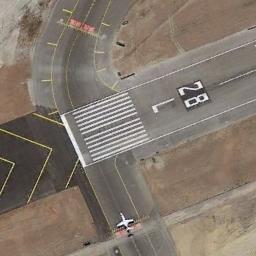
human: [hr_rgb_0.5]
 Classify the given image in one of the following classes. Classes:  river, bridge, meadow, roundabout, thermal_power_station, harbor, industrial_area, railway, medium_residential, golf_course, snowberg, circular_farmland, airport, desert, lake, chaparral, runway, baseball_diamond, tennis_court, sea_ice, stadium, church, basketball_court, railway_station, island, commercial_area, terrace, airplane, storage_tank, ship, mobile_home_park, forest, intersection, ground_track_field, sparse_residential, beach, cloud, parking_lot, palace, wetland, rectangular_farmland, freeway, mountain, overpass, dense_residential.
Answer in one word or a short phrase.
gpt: runway